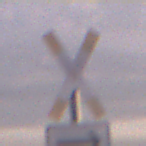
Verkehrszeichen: Andreaskreuz
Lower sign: RichtungsangabeDurchPfeile4
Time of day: SunriseSunset
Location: Outdoor (Nature)
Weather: PartlyCloudy
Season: NotSpecified
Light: Natural